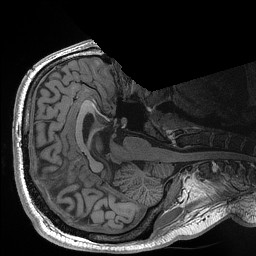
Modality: T1w
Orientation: axial
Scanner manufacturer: siemens
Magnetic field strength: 3 T
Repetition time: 2.3 s
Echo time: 0.00298 s